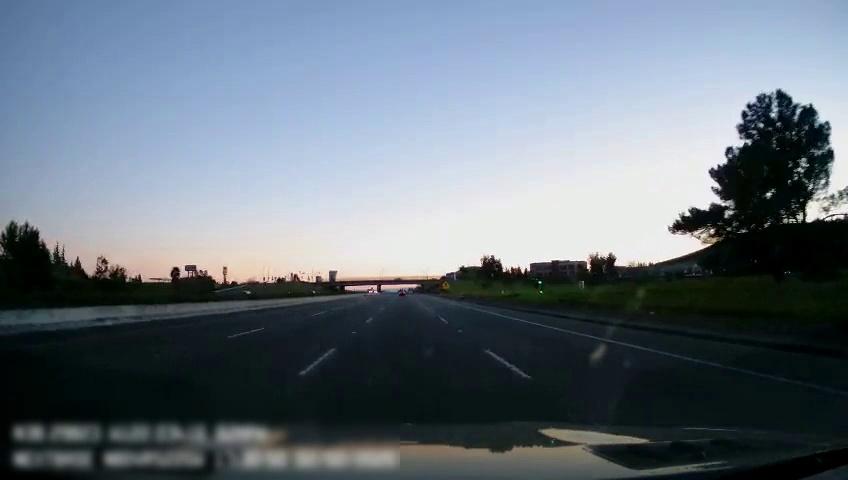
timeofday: Day
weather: Sunny
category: Drivable Space
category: Lanes | Current Lane
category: Lanes | Current Lane
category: Lanes | Alternate Lane
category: Lanes | Alternate Lane
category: Lanes | Alternate Lane